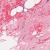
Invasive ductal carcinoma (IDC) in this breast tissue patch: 0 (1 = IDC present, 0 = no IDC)